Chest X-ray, PA view. Patient: 53 years old, sex M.
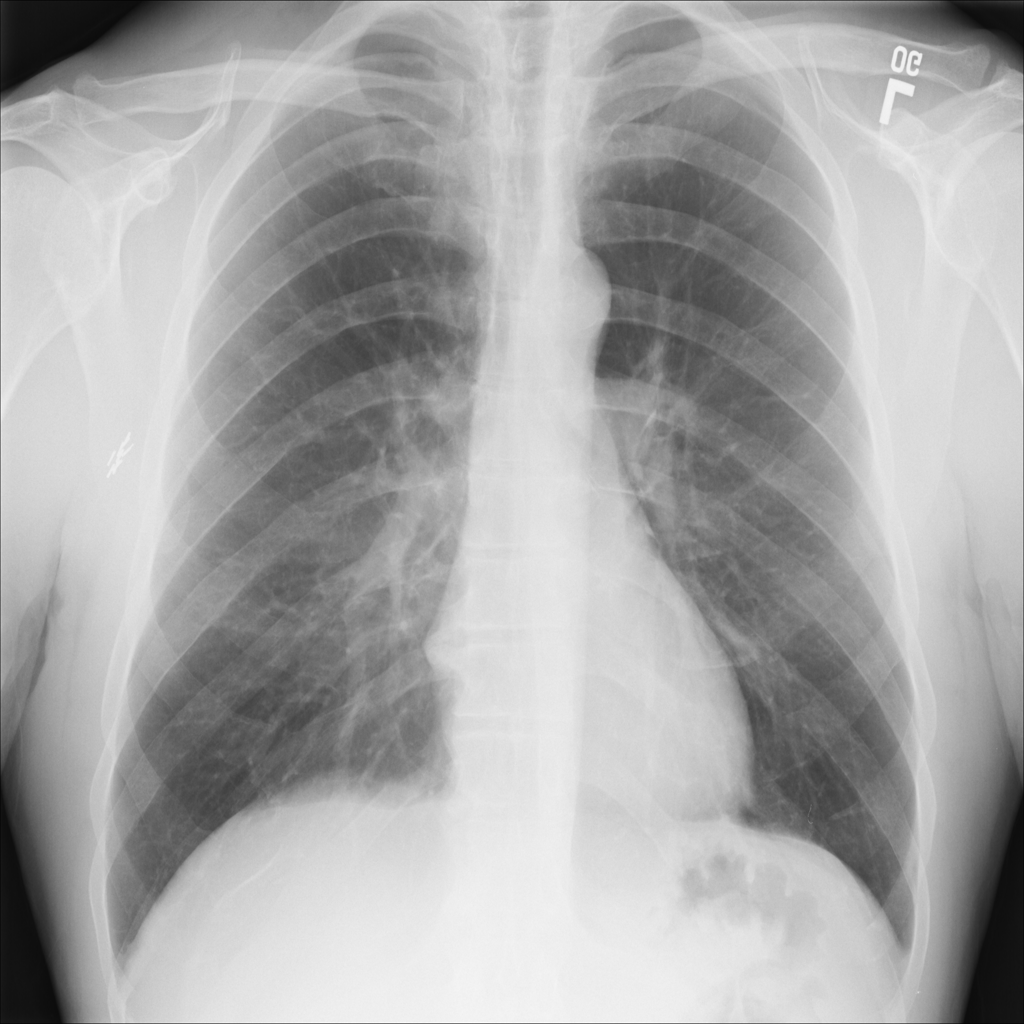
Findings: Infiltration